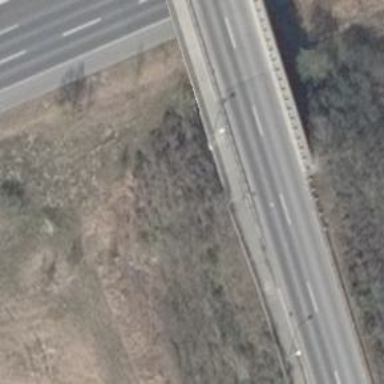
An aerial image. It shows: Concrete bridge over path.